Question: I am new in HTML, and i have to create one 'textarea' for user input which is looking like the given image below.
Please does anyone have an idea on how to create this type of 'textarea'?
I have only basic knowledge of creating simple 'textarea'. Thanks in advance.

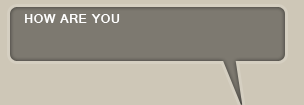
Answer: <URL>
Play around with 'border-left', 'border-right' and 'border-top' widths to get suitable notch design
'''
<textarea></textarea>
<div id="notch"></div>
'''
'''
textarea{
width:300px;
height:80px;
border:1px solid #7c7870;
background:#7c7870;
color:#fff;
border-radius: 8px;
-webkit-border-radius: 8px;
-moz-border-radius: 8px;
box-shadow: 5px 5px 10px rgba(0, 0, 0, 0.6);
-moz-box-shadow: 5px 5px 10px rgba(0, 0, 0, 0.6);
-webkit-box-shadow: 5px 5px 10px rgba(0, 0, 0, 0.6);
}
#notch{
position: relative;
top:-4px;
left: 200px;
margin: 0;
border-bottom: 0;
border-left: 30px solid transparent;
border-right: 10px solid transparent;
border-top: 40px solid #7c7870;
padding: 0;
width: 0;
height: 0; /* ie6 height fix */
font-size: 0;
line-height: 0; /* ie6 transparent fix */
_border-right-color: pink;
_border-left-color: pink;
_filter: chroma(color=pink);
z-index:99;
}
'''